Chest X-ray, PA view. Patient: 47 years old, sex M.
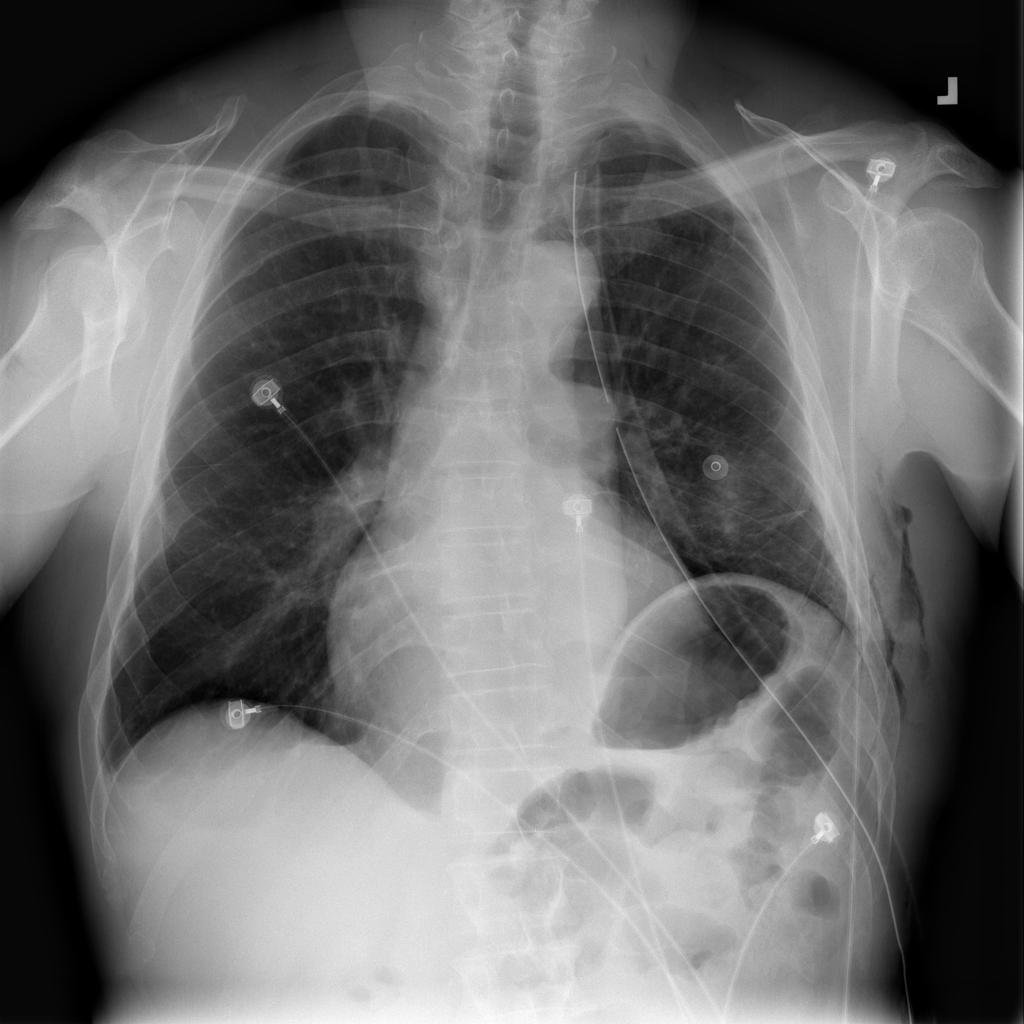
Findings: Pneumothorax